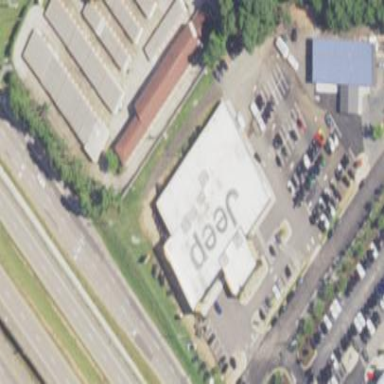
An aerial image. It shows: Commercial building.